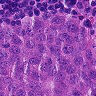
Metastatic tissue present: yes